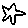
Label: star